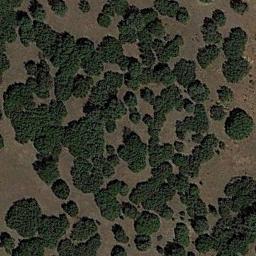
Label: chaparral